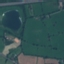
Land use / land cover: Pasture